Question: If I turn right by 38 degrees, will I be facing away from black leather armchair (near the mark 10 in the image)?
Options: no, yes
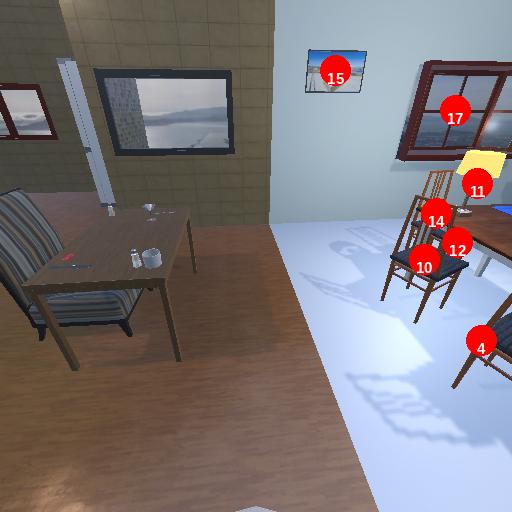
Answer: no